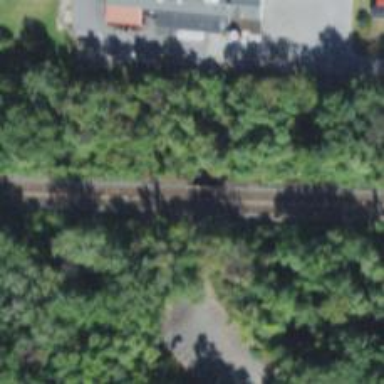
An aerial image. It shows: Railway track.